Question: I'm trying to test the order process in a request spec by filling out the purchase form:
'''
describe "CC order" do
before do
visit order_path "product"
fill_in "full_name", with: "test name"
fill_in "email", with: "test@email.com"
fill_in "card_number", with: "4242424242424242"
fill_in "card_cvc", with: "123"
# etc...
click_on "complete-button"
end
it "should display confirmation message" do
page.should have_content "Thanks for your order!"
end
end
'''
A new User and Order should be saved after the purchase form is submitted and does so correctly in development. However, my test fails because instead of processing the order it tells me that the database is locked:

I do have transactional fixtures turned on and some of my other tests use them. Is there another way I should be testing my order process?
EDIT: It seems like it open happens when I use 'page' in the it block. If I just make the test block empty, everything works fine.
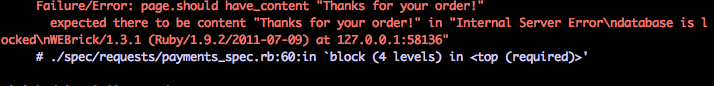
Answer: I was running out of ideas so I switched from sqlite to postgresql in development + test. That fixed the problem.